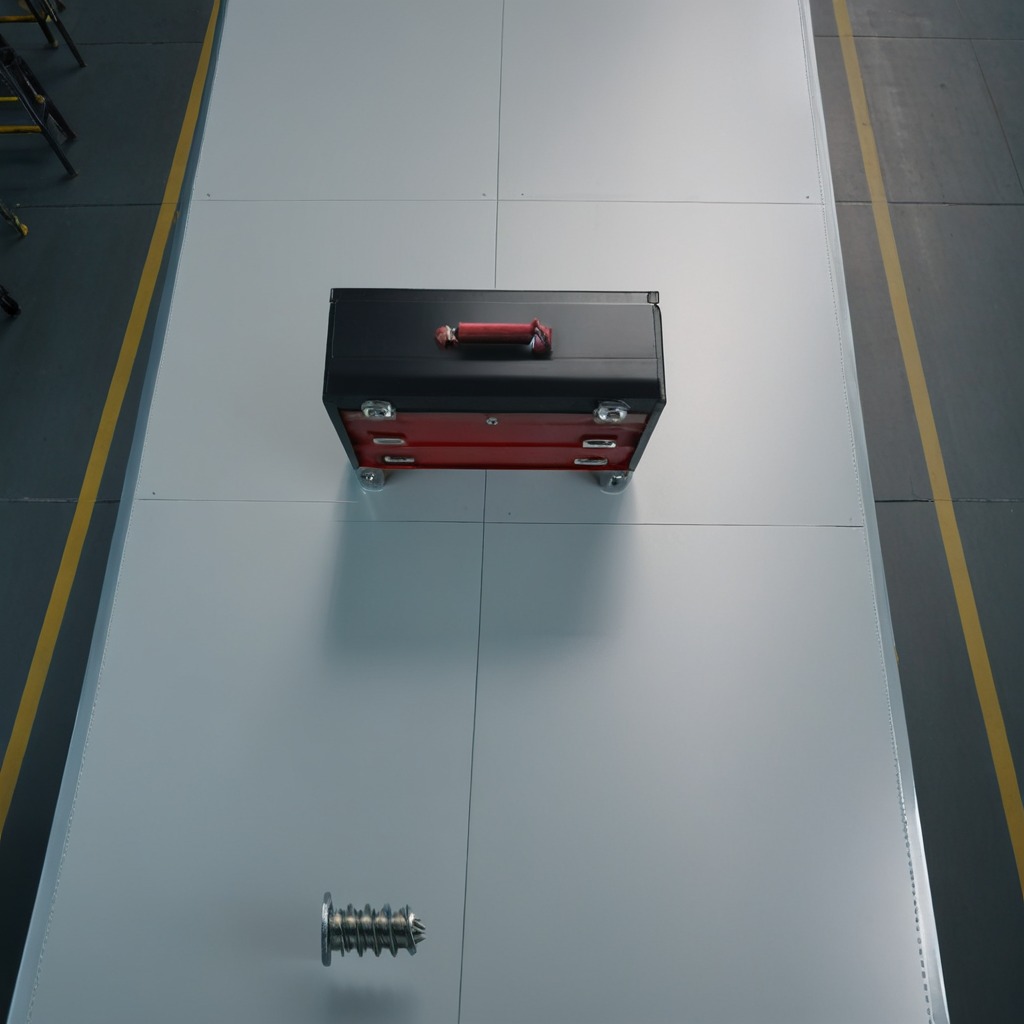
A metal screw is lying on the toolbox surface in the airplane hangar workshop.